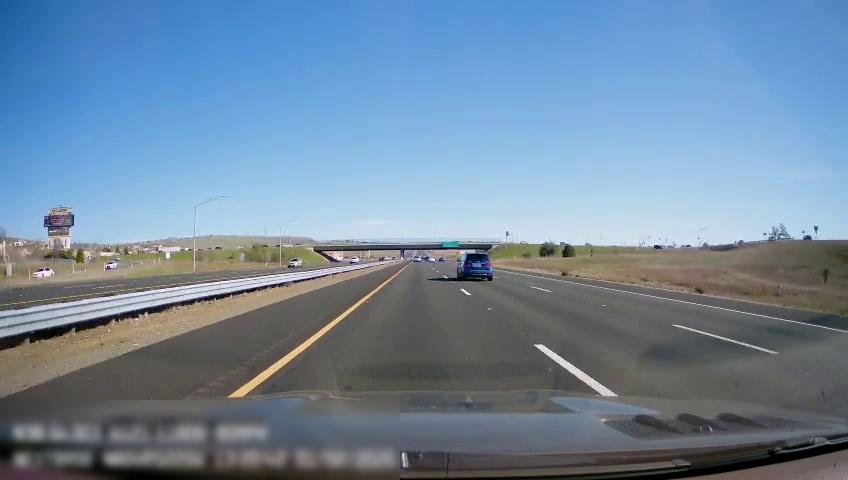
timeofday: Day
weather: Sunny
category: Drivable Space
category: Drivable Space
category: Vehicles | SUV
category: Vehicles | SUV
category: Vehicles | SUV
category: Vehicles | SUV
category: Vehicles | Car
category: Lanes | Opposite Lane
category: Lanes | Opposite Lane
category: Lanes | Current Lane
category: Lanes | Current Lane
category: Lanes | Alternate Lane
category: Lanes | Alternate Lane
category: Traffic | Signs